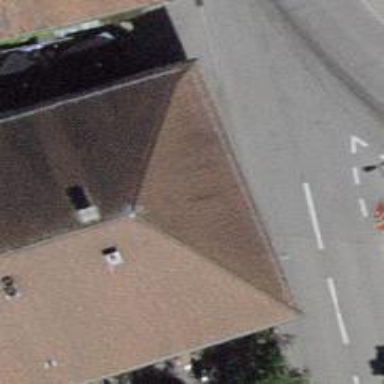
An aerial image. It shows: Pub.